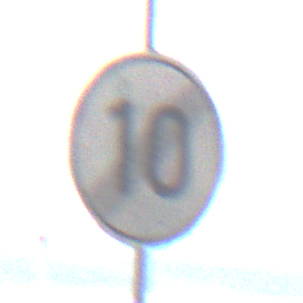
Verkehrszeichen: EndeGeschwindigkeit10
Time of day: MorningAfternoon
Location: Roofed (Urban)
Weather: PartlyCloudy
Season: NotSpecified
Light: Natural